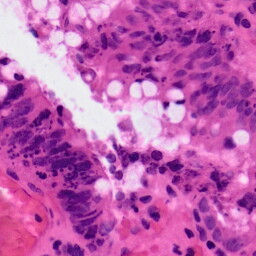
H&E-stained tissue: Colon